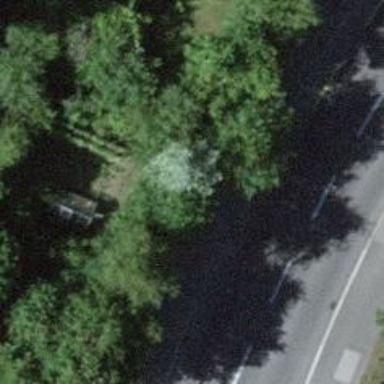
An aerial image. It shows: Cycleway.